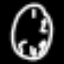
Label: clock